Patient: sex M, age 23
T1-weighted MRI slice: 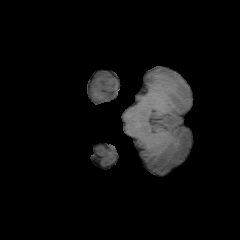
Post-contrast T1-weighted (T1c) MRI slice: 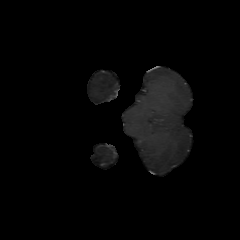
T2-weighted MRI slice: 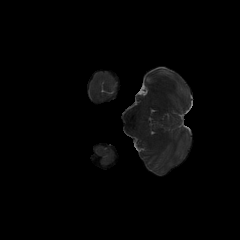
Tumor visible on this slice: no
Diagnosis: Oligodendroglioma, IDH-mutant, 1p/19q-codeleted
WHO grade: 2